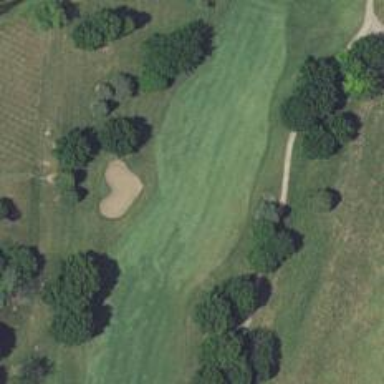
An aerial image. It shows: Golf hole.